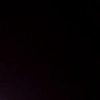
Label: space